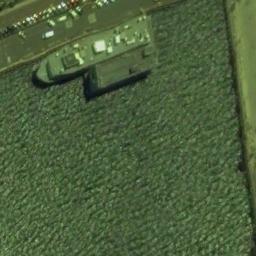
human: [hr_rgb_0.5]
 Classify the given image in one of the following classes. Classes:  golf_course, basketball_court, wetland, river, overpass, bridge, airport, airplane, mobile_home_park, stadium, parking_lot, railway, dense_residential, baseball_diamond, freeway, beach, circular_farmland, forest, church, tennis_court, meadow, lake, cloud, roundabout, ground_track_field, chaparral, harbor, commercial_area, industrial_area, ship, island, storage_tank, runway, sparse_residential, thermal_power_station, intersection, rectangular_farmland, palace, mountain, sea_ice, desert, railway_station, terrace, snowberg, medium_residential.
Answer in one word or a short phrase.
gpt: ship